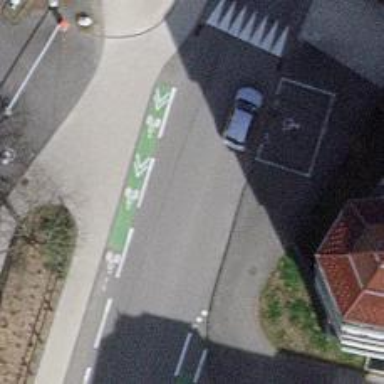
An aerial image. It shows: Traffic calming table.